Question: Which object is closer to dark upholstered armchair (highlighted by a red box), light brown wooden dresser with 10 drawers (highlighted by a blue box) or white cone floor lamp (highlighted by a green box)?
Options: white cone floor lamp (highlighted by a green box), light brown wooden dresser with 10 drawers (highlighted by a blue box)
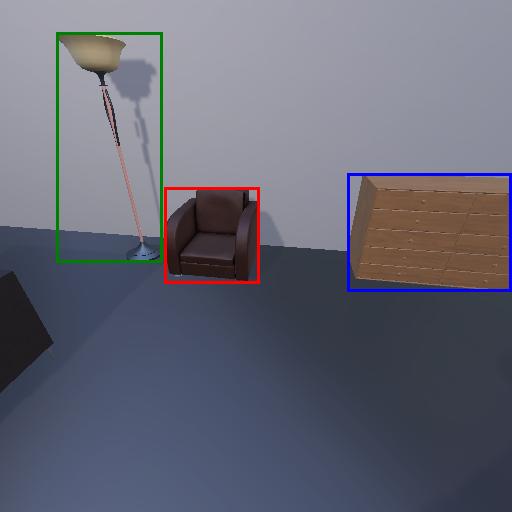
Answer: white cone floor lamp (highlighted by a green box)